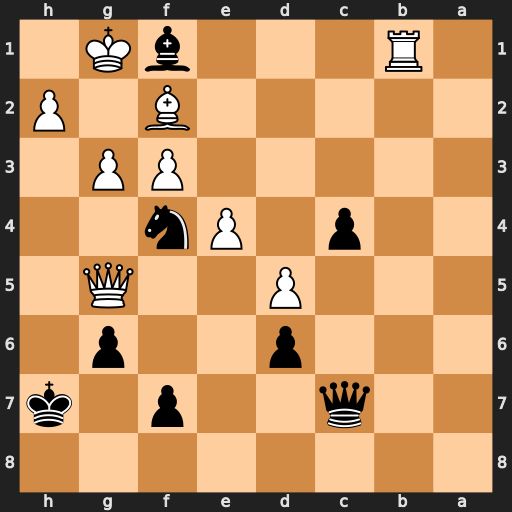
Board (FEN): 8/2q2p1k/3p2p1/3P2Q1/2p1Pn2/5PP1/5B1P/1R3bK1
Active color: b
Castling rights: -
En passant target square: -
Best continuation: Nh3+ Kxf1 Nxg5